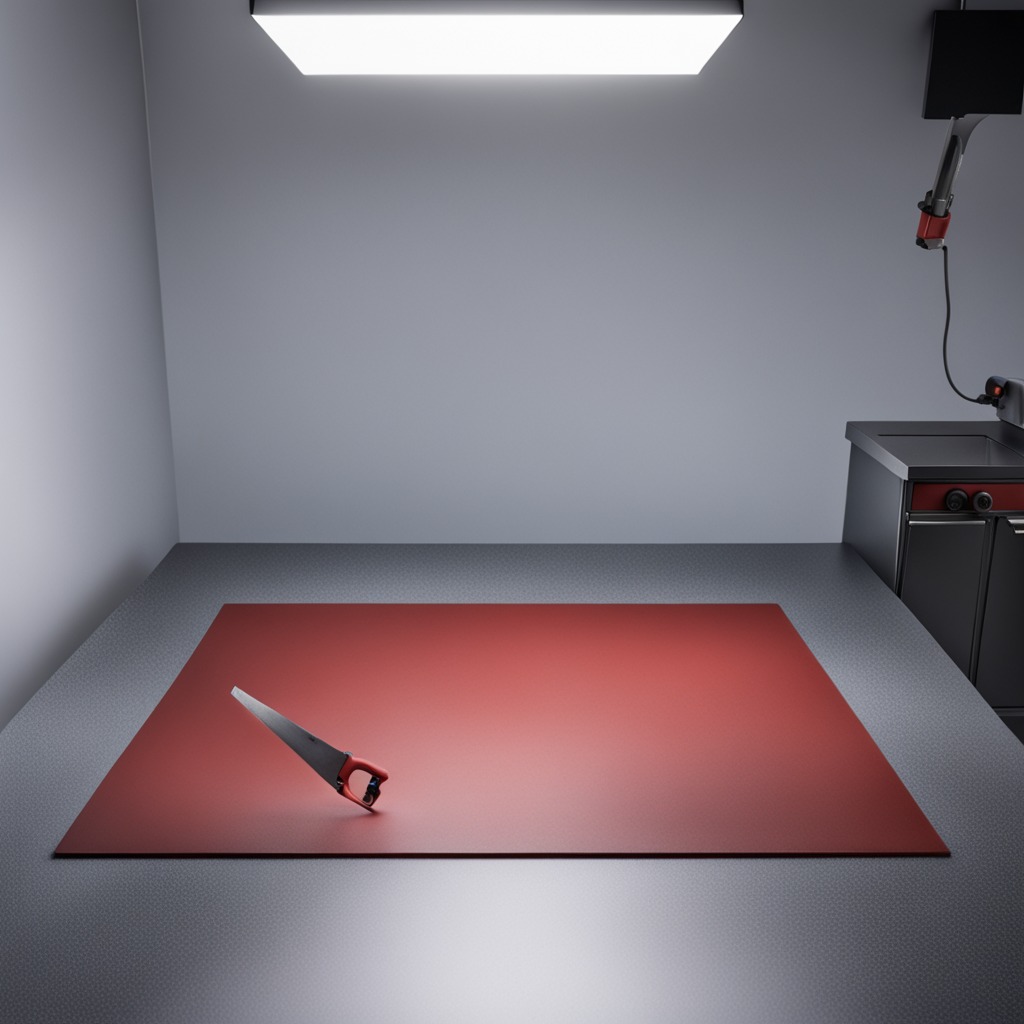
A metal saw lies on the granite tabletop inside a workshop under bright overhead lighting crisp shadows high clarity worn but beneath the mat.